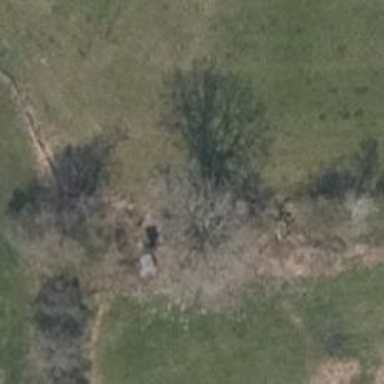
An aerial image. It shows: Shelter that serves as hunting stand.